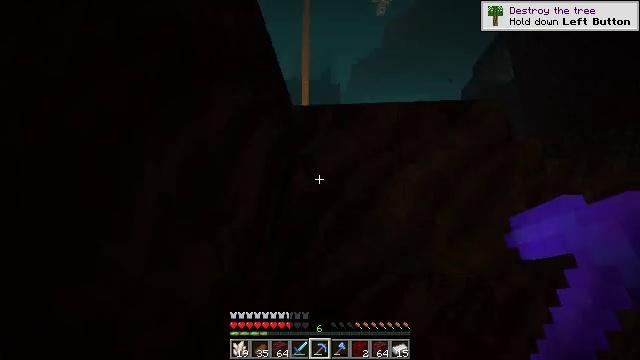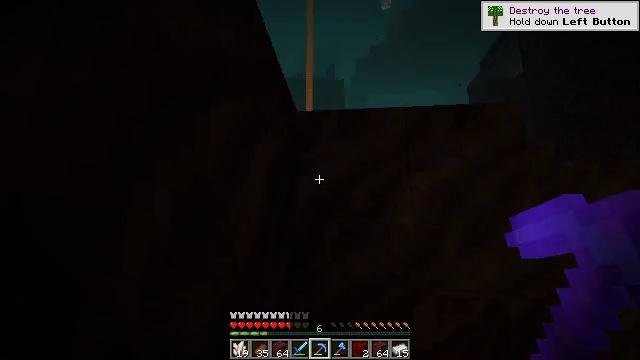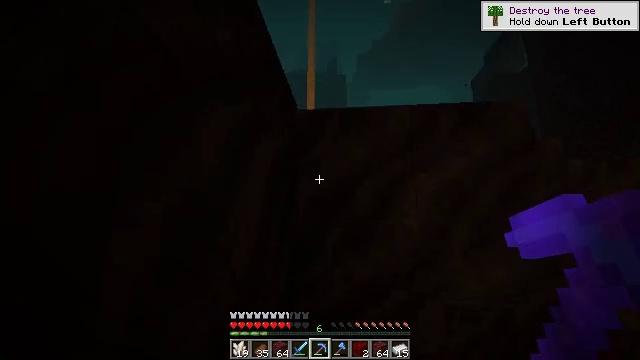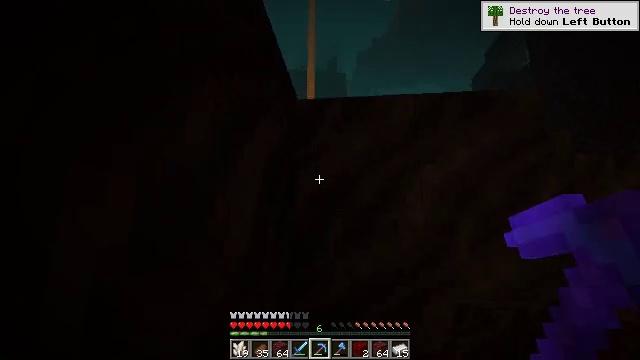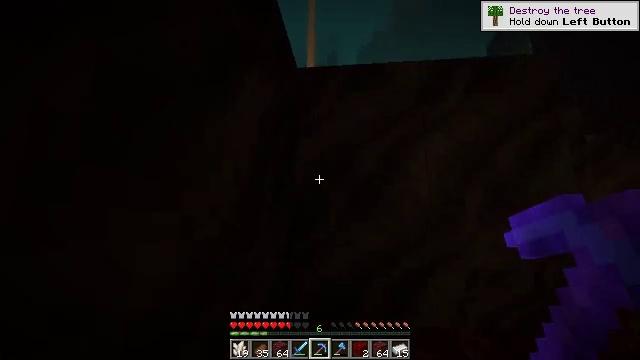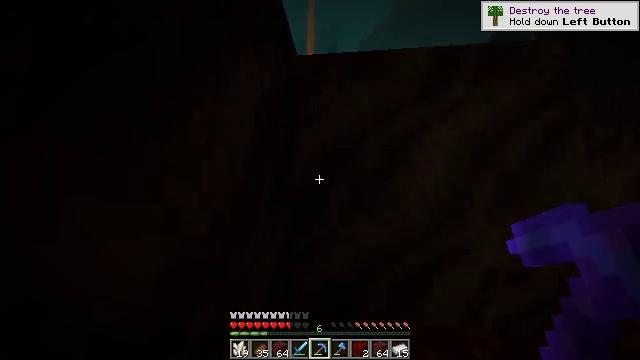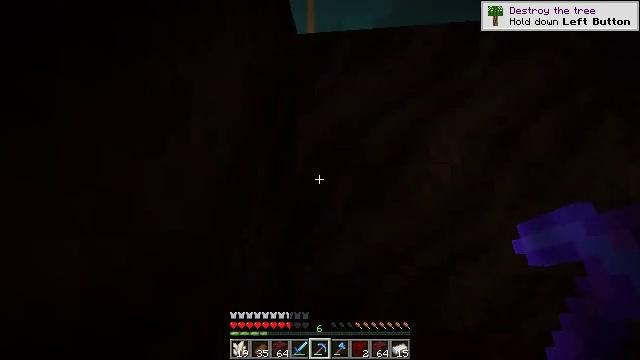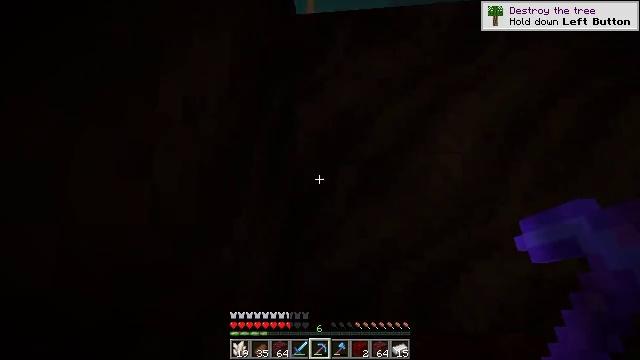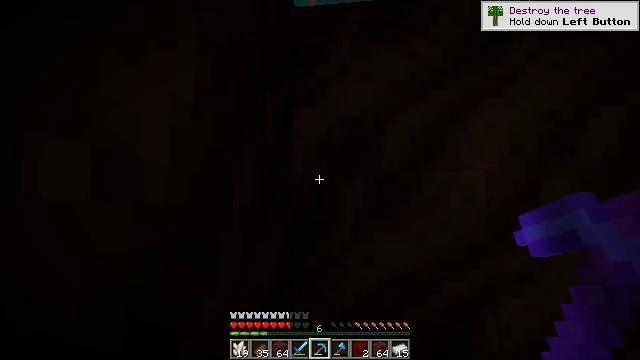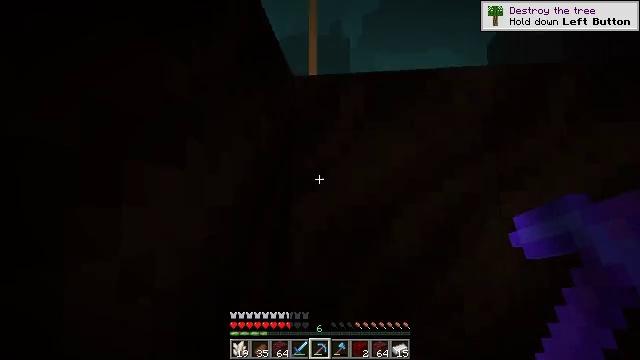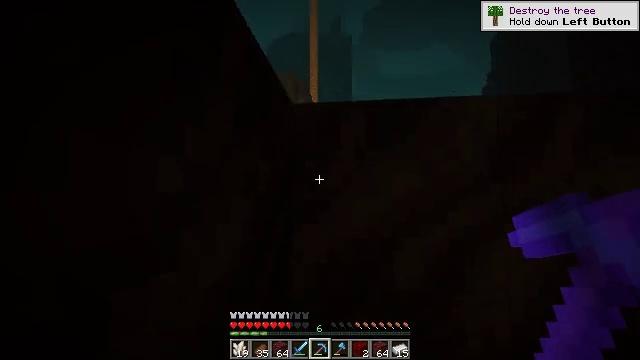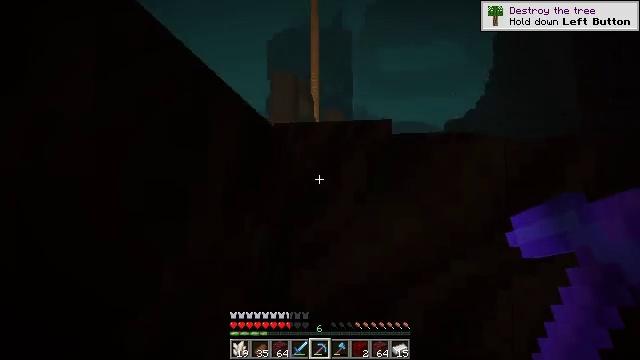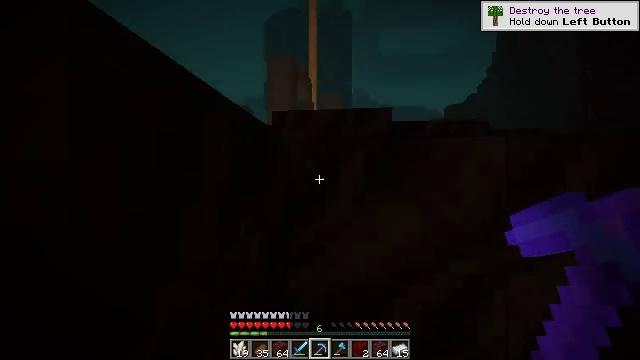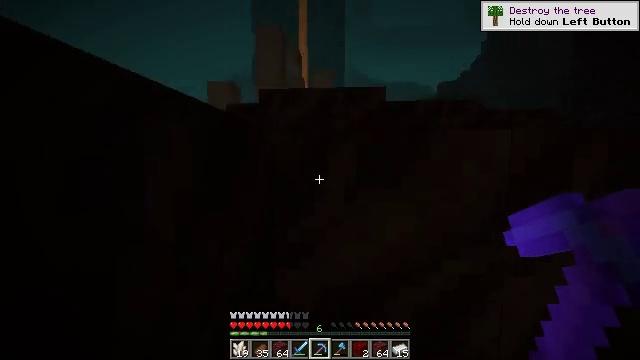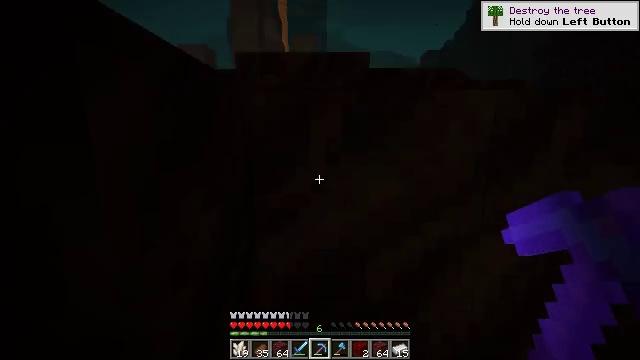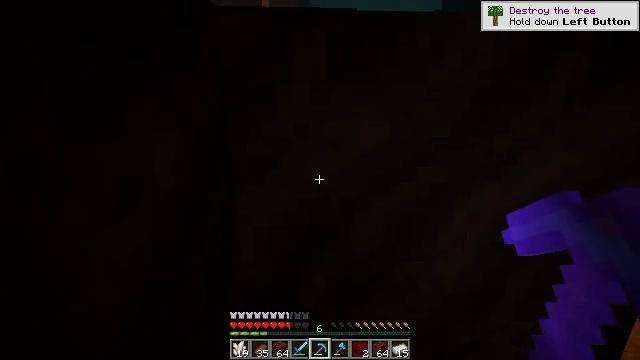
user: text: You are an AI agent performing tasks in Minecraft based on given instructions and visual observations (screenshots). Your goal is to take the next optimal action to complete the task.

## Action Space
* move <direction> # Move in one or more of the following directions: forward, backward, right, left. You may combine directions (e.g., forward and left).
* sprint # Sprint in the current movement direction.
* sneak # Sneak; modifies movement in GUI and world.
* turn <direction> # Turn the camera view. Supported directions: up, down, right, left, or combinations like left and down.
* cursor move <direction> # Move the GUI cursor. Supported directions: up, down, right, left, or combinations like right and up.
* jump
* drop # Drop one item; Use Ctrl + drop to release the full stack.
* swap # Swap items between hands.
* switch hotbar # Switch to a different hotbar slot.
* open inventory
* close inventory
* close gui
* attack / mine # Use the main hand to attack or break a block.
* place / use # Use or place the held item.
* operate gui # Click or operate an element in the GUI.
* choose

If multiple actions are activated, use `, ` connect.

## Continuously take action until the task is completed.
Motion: motion action
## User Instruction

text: Gather soul soil blocks.
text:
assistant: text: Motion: move forward, turn left, jump
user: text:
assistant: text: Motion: move forward, jump
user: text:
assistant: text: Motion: move forward
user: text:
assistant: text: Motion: move forward
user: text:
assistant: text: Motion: move forward
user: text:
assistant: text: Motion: move forward
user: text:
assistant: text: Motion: move forward, turn down
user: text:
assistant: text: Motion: move forward, turn down, jump
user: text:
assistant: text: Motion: move forward, turn down, jump
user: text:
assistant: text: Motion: move forward, jump
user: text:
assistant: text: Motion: move forward, turn down, jump
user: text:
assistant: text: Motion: move forward, turn down, jump
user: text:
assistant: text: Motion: move forward, turn right and down, jump
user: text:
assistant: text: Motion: turn right and down
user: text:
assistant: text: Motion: turn right and down
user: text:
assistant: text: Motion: turn right and down
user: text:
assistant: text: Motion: attack / mine
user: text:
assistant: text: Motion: attack / mine
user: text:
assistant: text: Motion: attack / mine
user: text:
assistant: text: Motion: turn right and up, attack / mine
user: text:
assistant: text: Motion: turn up, attack / mine
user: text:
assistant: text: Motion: attack / mine
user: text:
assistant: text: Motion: attack / mine
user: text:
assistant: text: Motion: attack / mine
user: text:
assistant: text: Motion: attack / mine
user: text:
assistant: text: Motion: attack / mine
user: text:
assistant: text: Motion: attack / mine
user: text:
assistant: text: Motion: attack / mine
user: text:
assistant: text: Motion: attack / mine
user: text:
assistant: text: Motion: attack / mine